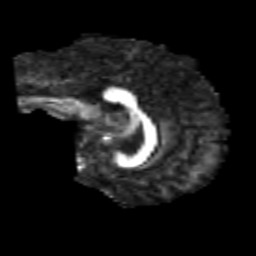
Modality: FA
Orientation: sagittal
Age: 29
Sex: male
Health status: healthy